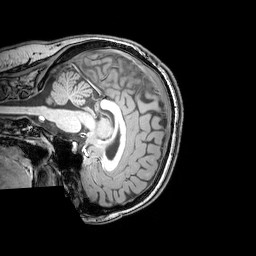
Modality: T1w
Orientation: sagittal
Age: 20
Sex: female
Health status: healthy
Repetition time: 0.081 s
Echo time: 0.037 s